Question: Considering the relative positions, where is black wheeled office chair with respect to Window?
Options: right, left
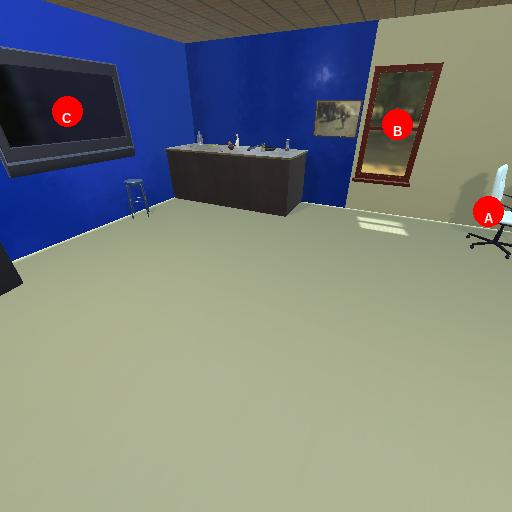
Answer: right